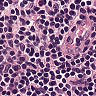
Metastatic tissue present: no